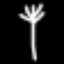
Label: fork